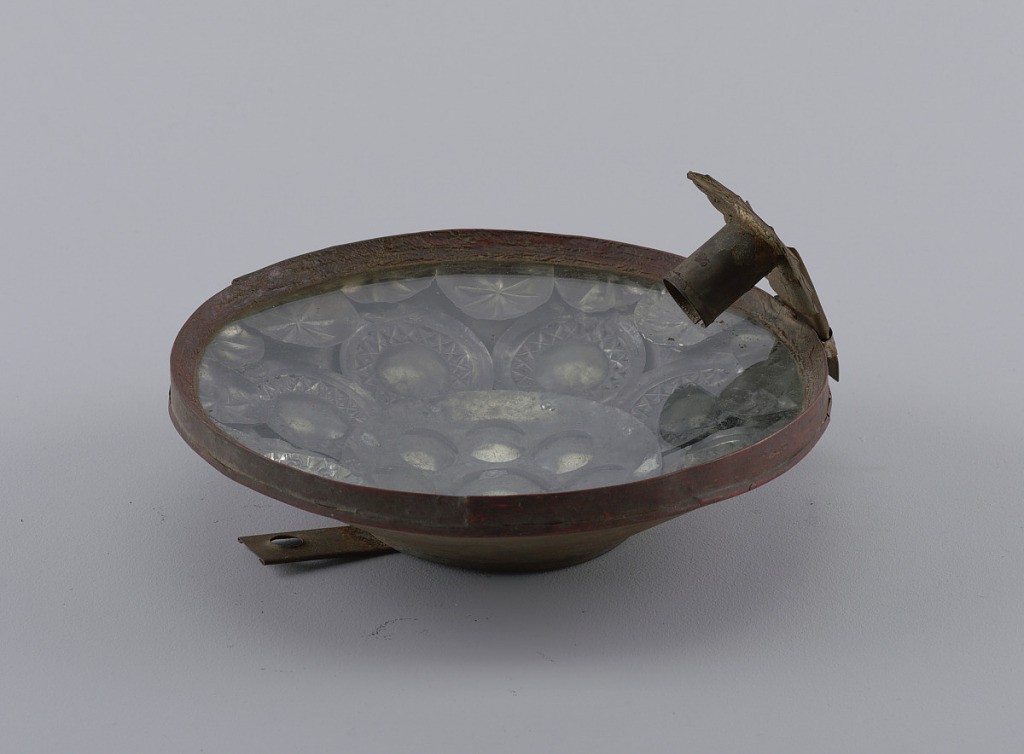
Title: socket
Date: early 19th century
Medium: Tin, painted in places, glass, pewter
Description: Candle sconce (a) with attached socket (b). a: circular, concave reflector made of many small pewter discs arranged around a central one; in painted tin frame, under glass; flat band of tin with nail hole at back. b: arm with single candle socket made to fit into slide at bottom of frame.